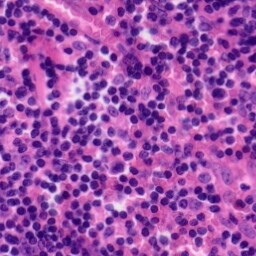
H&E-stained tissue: Tonsil